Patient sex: F
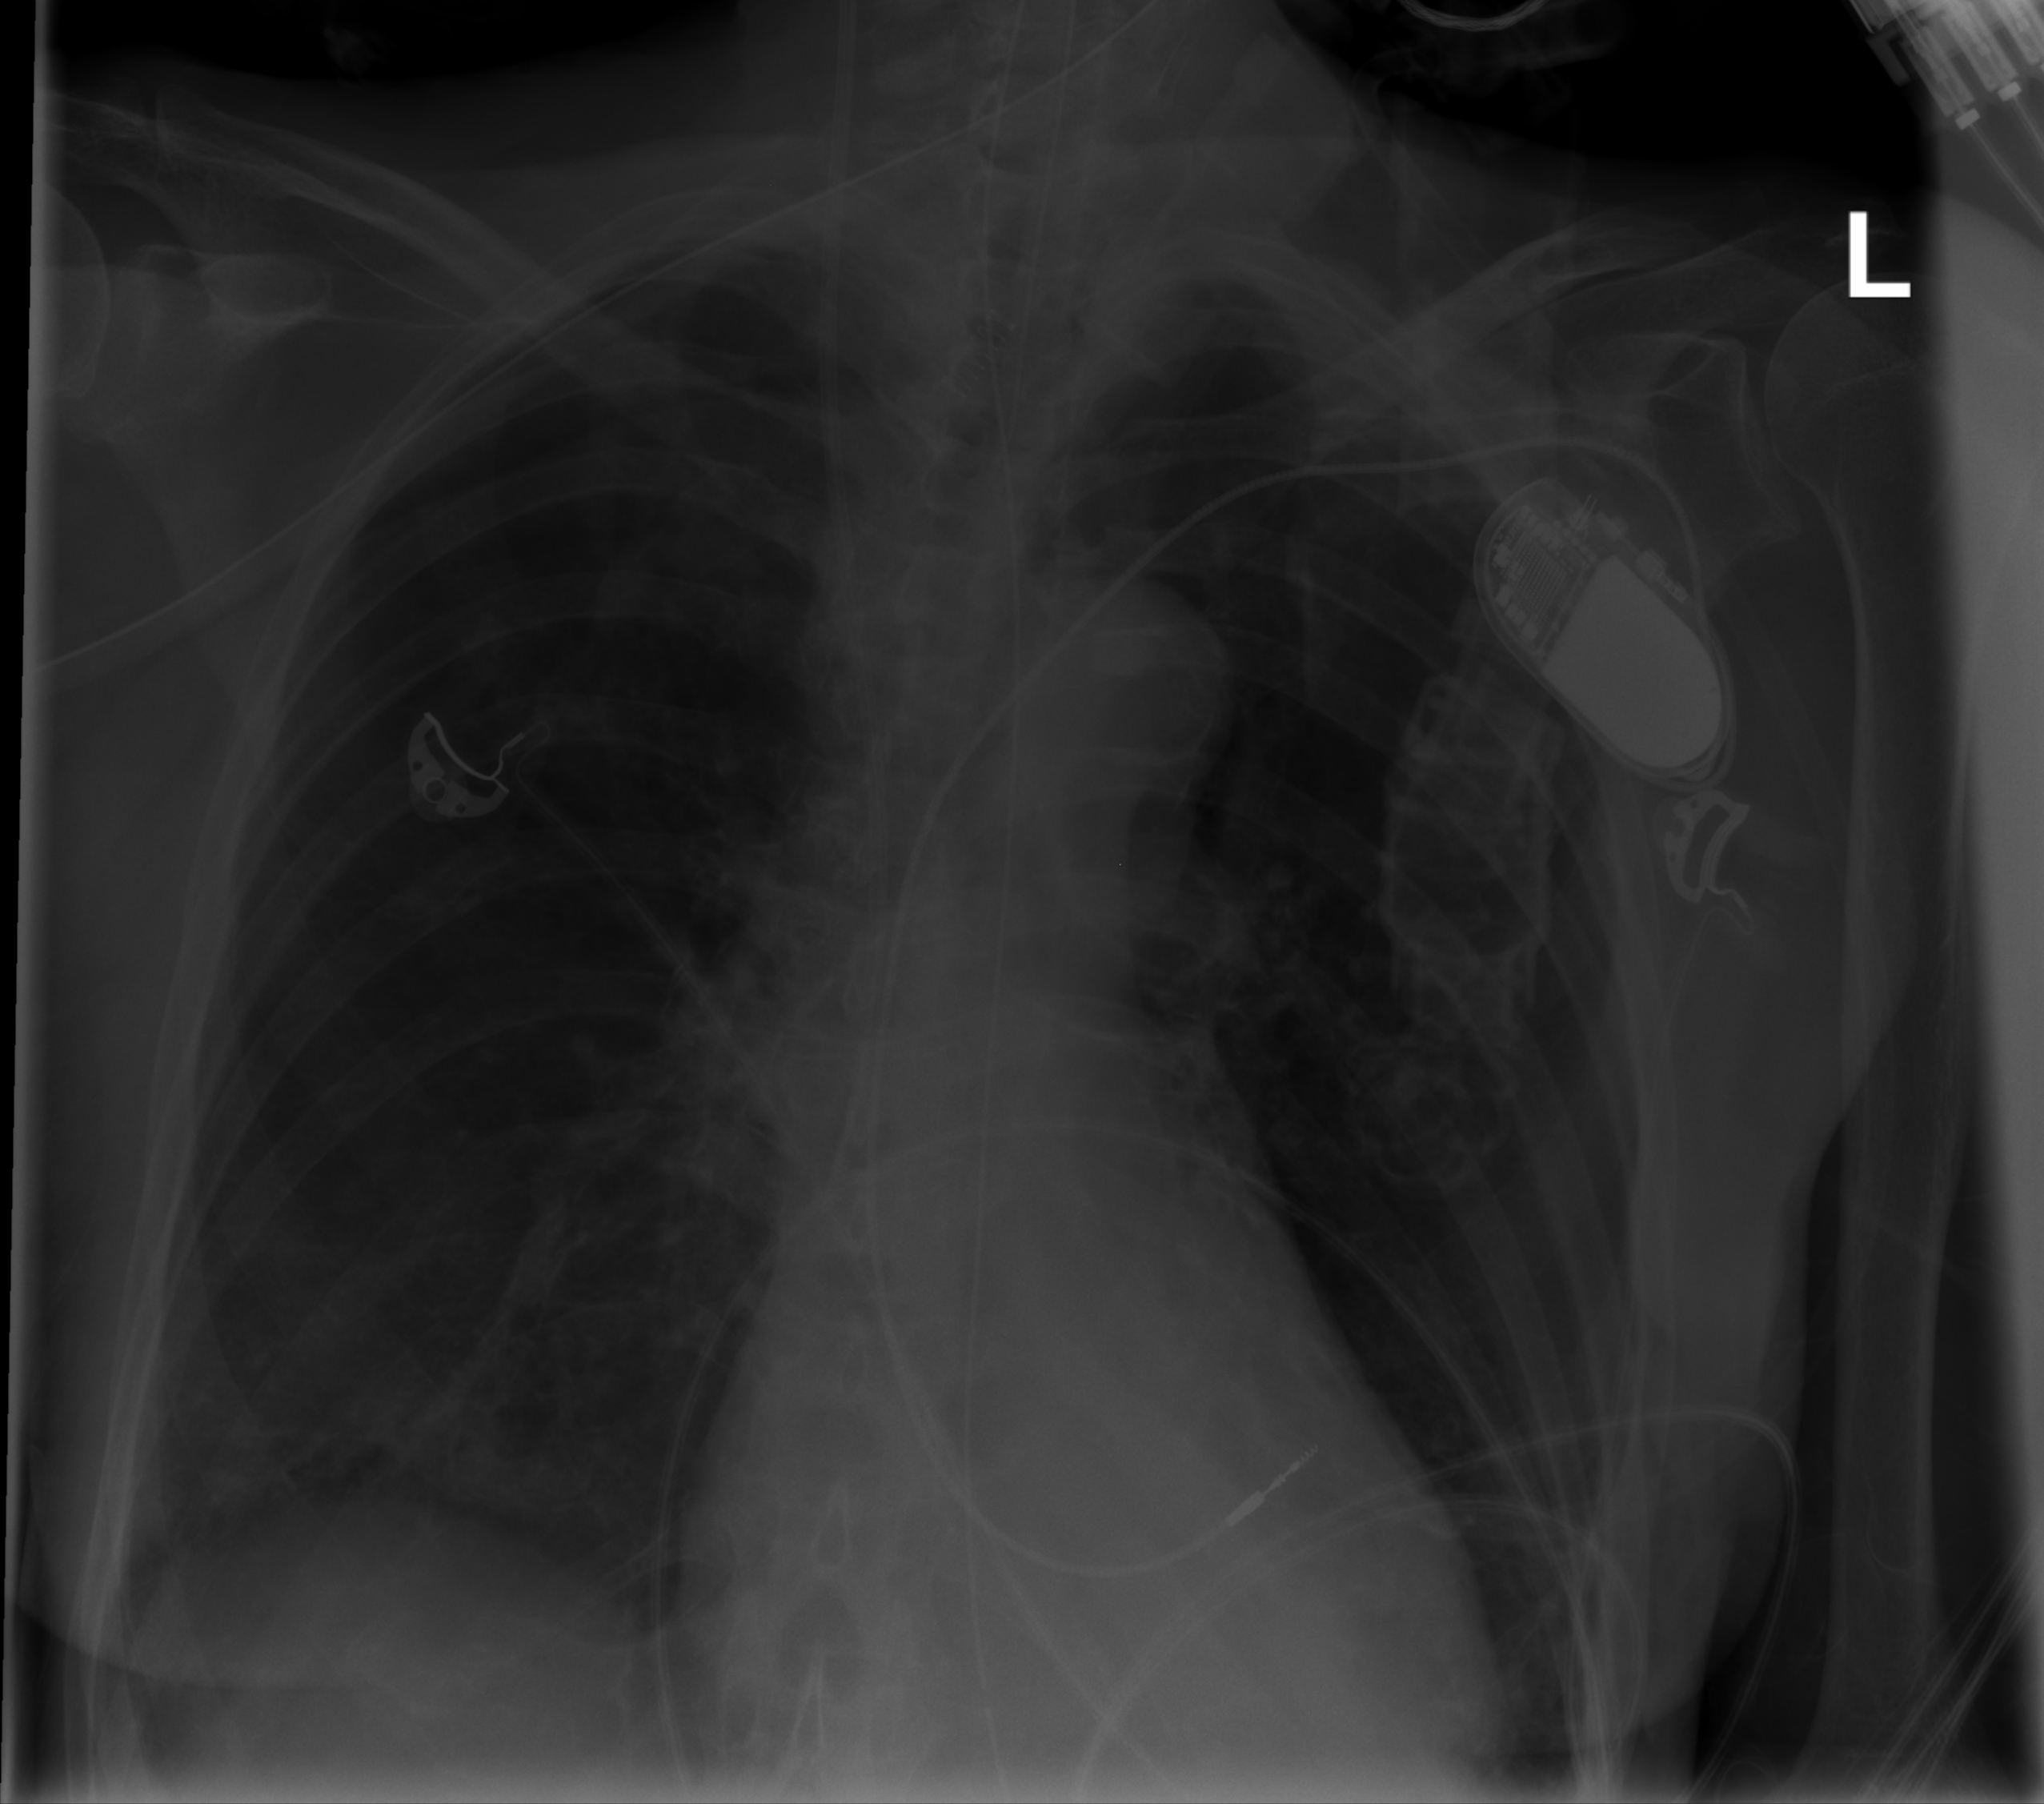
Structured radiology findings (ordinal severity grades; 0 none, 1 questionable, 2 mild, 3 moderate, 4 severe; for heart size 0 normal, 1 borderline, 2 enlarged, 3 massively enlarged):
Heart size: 0
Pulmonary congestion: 0
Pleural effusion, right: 0
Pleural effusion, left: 0
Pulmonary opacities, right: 0
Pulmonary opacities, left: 0
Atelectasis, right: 2
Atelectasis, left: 0